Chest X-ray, AP view. Patient: 63 years old, sex M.
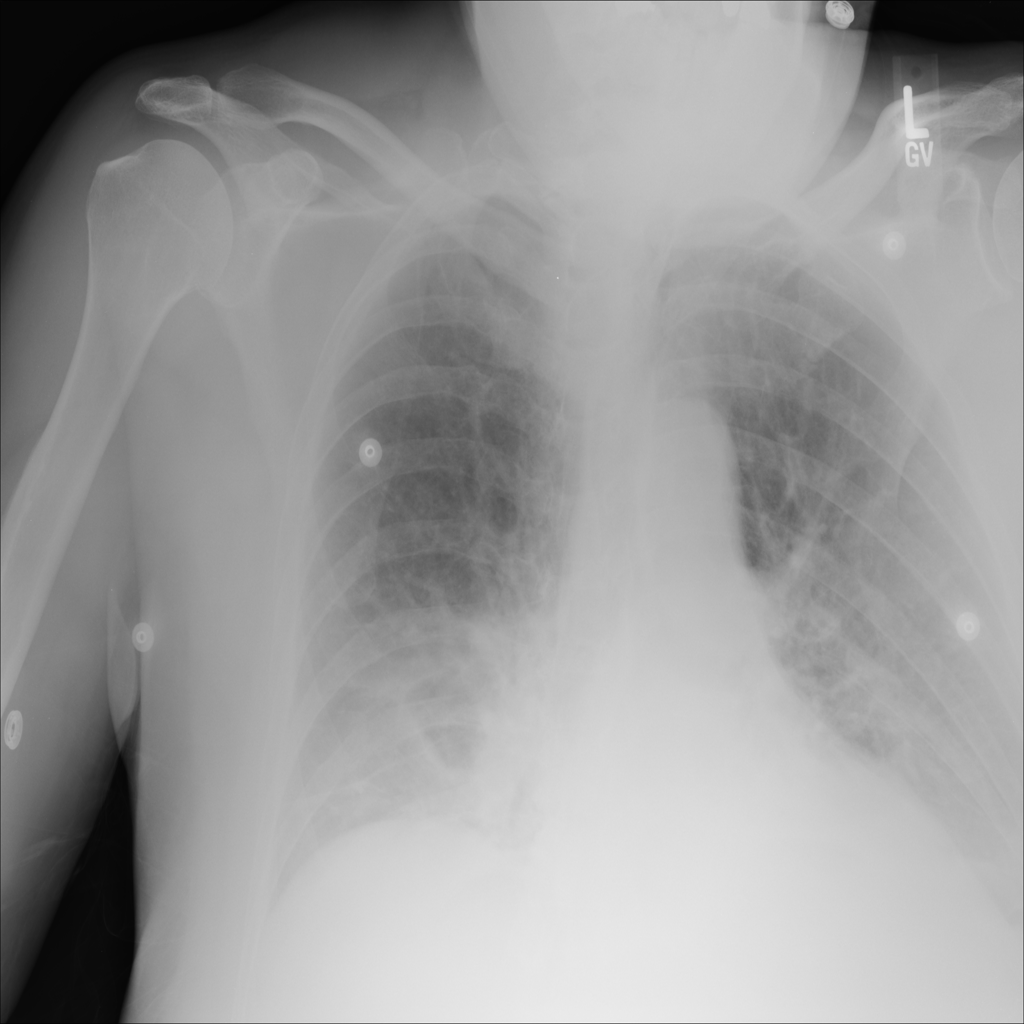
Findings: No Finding